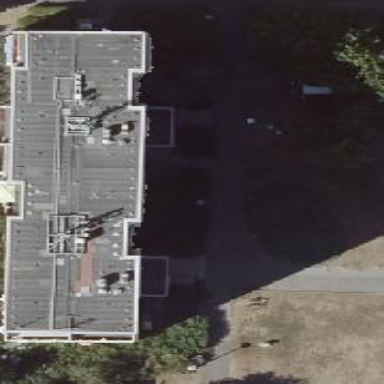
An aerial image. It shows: Apartment building with flat roof.